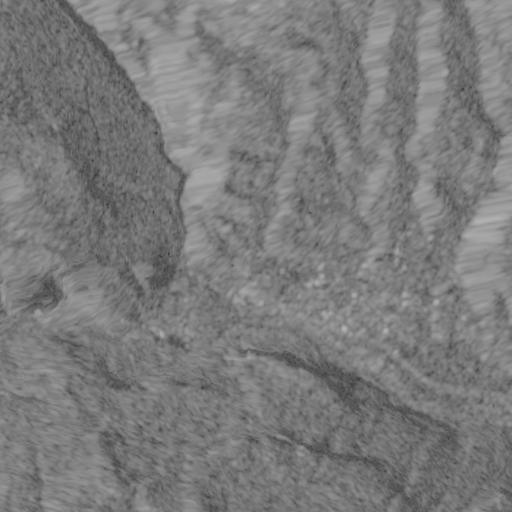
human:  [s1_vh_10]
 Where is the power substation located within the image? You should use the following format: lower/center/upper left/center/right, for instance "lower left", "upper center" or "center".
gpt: The power substation is located in the center left of the image.
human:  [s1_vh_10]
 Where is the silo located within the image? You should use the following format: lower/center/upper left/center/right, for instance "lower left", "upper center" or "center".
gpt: The silo is located in the center of the image.
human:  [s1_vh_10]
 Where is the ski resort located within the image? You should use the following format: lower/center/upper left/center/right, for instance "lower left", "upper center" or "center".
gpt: The ski resort is located in the upper of the image.
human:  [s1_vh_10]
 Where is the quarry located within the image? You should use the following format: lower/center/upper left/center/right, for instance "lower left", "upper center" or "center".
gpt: There is no quarry in the image.

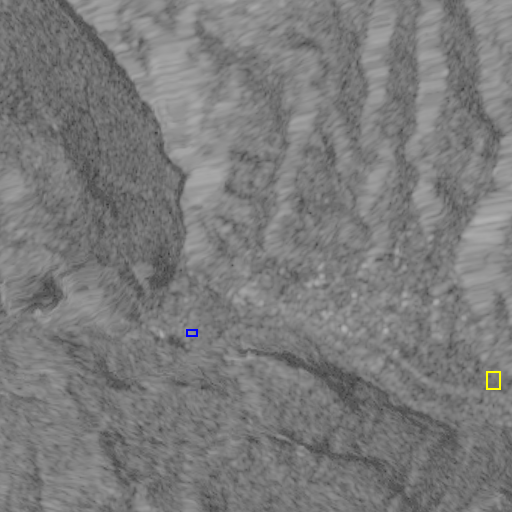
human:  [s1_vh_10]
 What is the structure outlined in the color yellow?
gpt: The structure outlined in yellow is a park.
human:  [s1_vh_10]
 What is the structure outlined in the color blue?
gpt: The structure outlined in blue is a power substation.
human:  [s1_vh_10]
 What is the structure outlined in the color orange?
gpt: There is no orange outline.